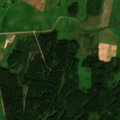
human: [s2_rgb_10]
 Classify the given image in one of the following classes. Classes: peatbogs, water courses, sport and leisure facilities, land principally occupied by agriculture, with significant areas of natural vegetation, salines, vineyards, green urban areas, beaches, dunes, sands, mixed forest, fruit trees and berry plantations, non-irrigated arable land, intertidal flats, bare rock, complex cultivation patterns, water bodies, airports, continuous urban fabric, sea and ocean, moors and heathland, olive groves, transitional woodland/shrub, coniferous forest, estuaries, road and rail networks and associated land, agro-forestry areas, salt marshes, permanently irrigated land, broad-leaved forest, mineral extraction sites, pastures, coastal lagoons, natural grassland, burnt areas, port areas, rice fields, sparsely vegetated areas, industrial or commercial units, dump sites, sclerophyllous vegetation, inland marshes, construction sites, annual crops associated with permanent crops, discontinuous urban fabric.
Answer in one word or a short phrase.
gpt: pastures, complex cultivation patterns, land principally occupied by agriculture, with significant areas of natural vegetation, coniferous forest, mixed forest